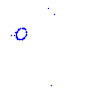
Particle: proton